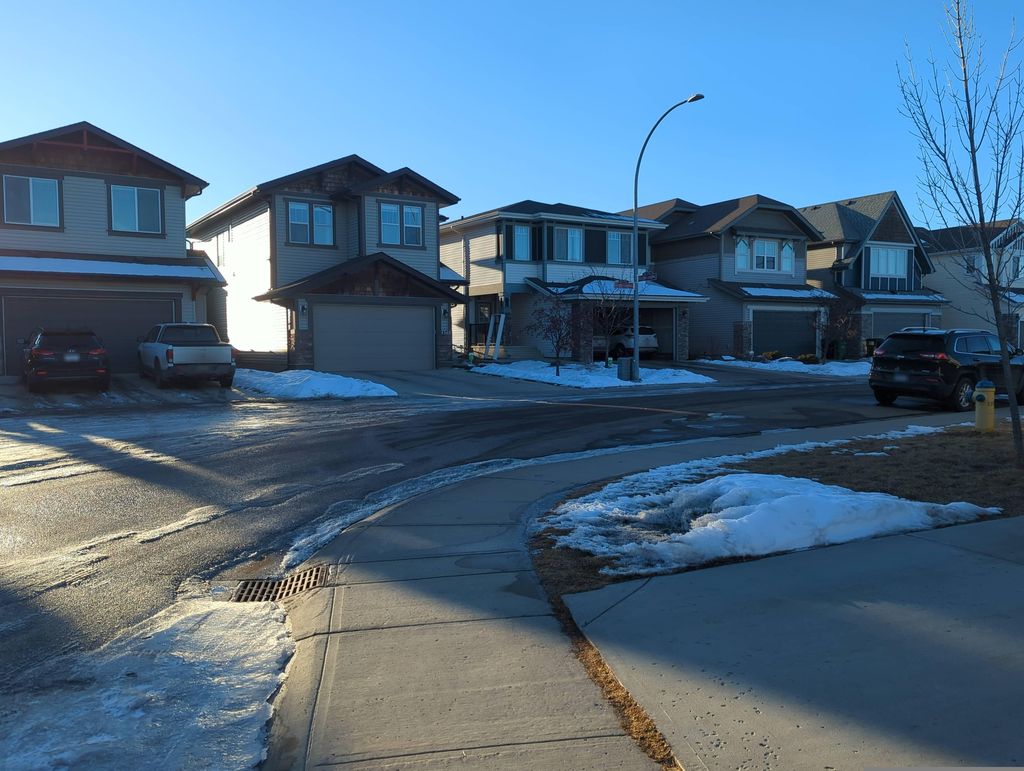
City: edmonton